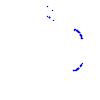
Particle: proton